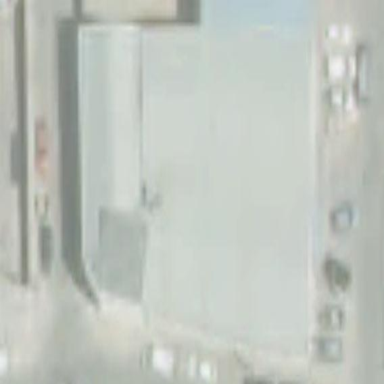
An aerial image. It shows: Warehouse building.